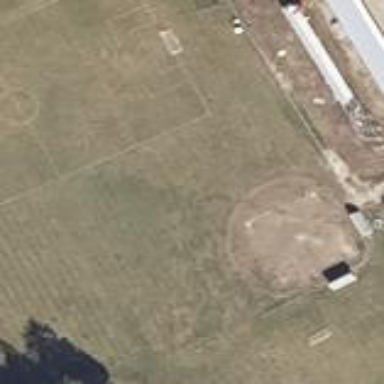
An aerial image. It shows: Grass pitch designated for baseball.